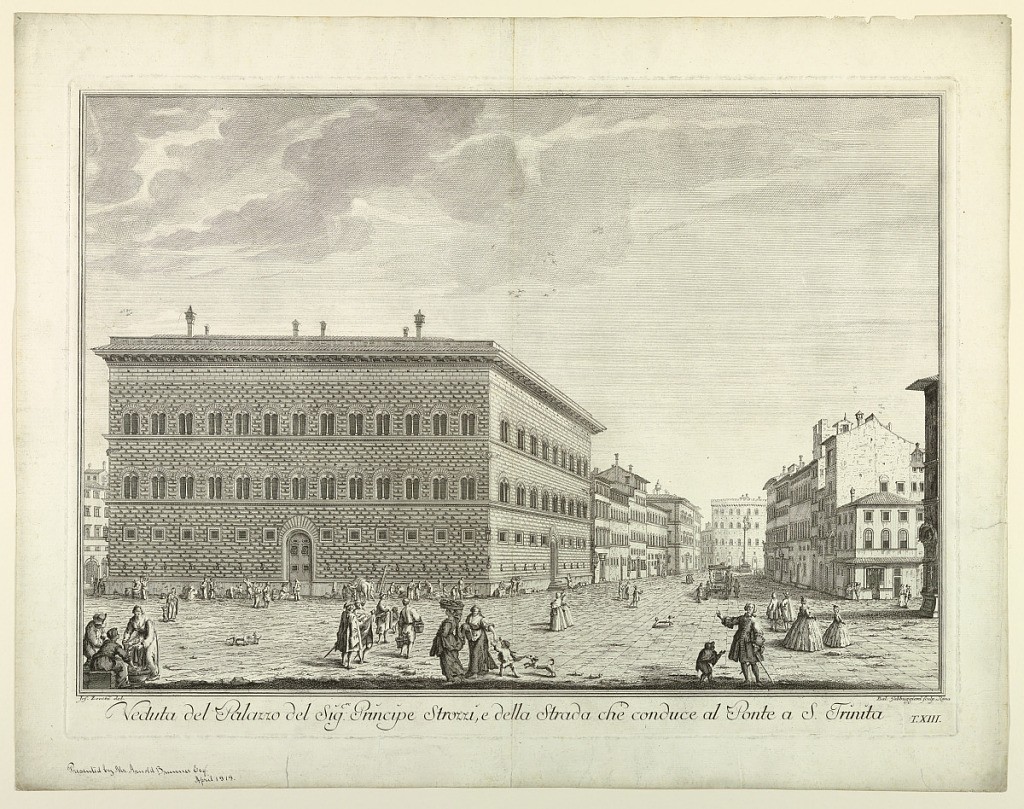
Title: View of Florence, Plate from "Scelta di XXIV Vedute delle principali contrade, piazze, chiese, e palazzi della Città di Firenze"
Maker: Giuseppe Zocchi, Italian, 1711 or 1717 - 1767
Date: ca. 1743
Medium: Etching on paper
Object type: Print
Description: Plate from "Scelta di XXIV Vedute delle principali contrade, piazze, chiese, e palazzi della Città di Firenze"